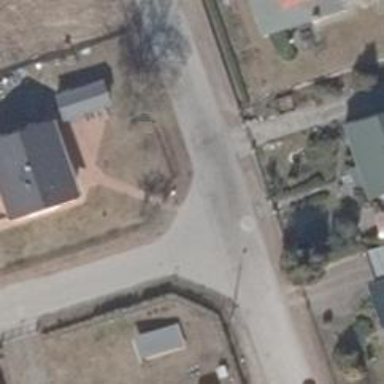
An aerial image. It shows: Residential road.